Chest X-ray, AP view. Patient: 32 years old, sex F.
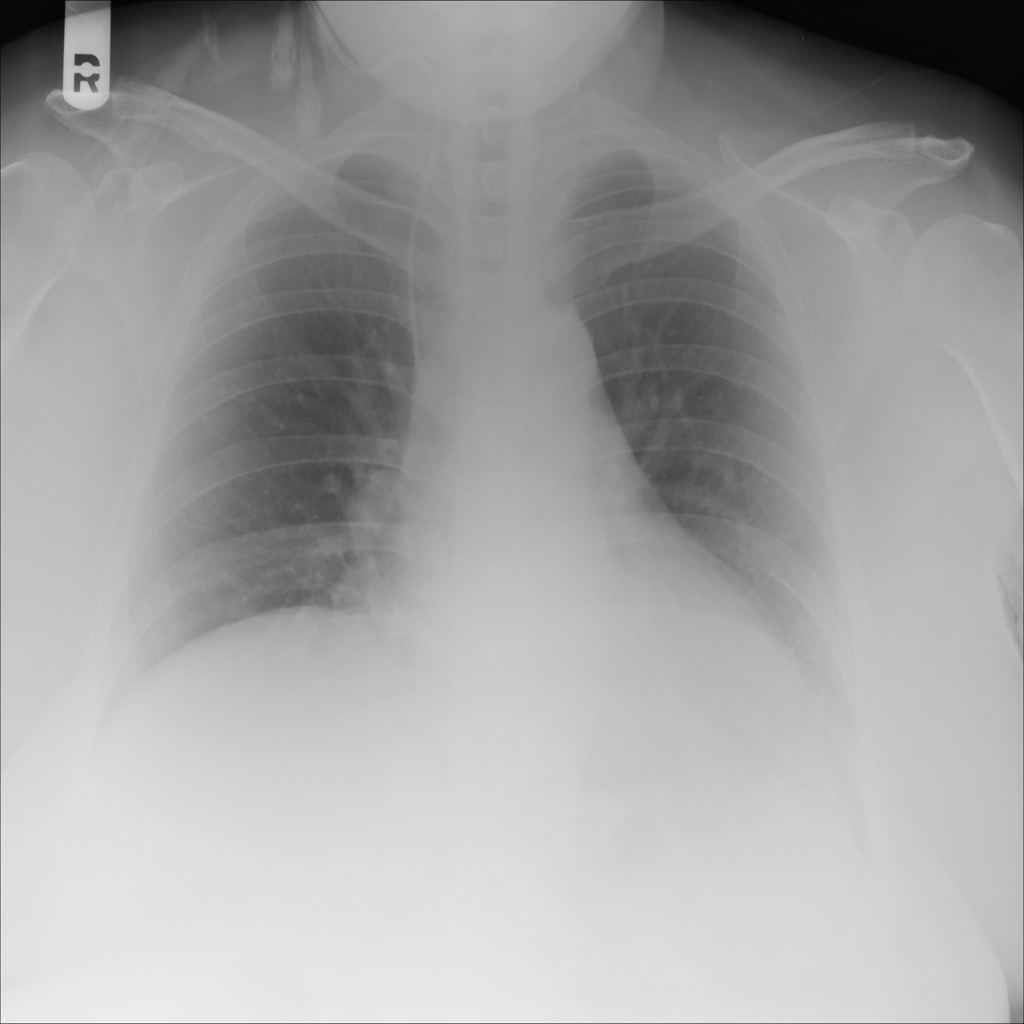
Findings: No Finding